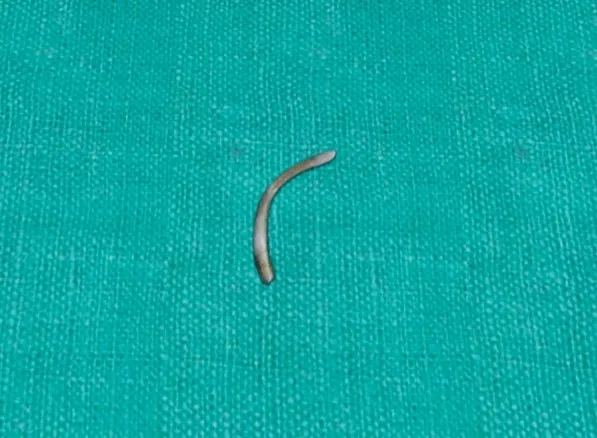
Pin after removal.
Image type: medical_photograph (other_medical_photograph)